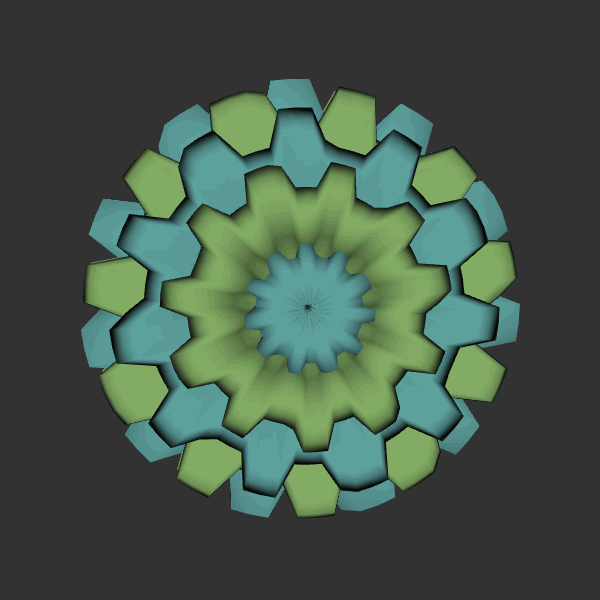
Background: dark